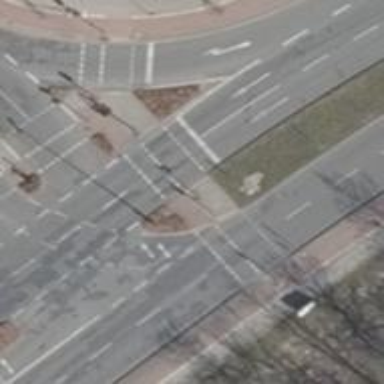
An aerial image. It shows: Asphalt path with crossing.